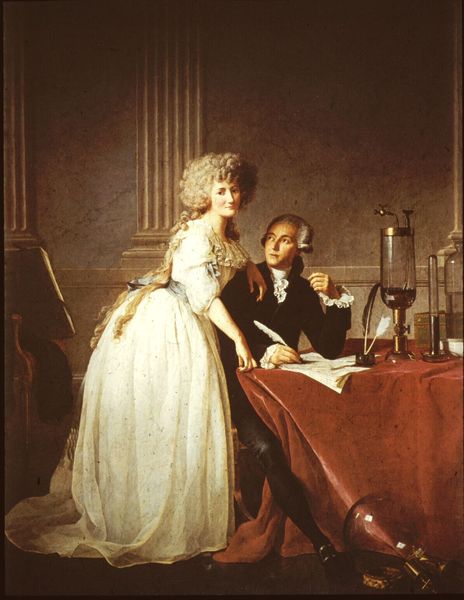
Titel: Portrait d'Antoine-Laurent Lavoisier et de sa femme
Künstler: Jacques Louis David
Standort: New York (New York)
Institution: The Metropolitan Museum of Art
Schlagwörter: blau, blätter, dunkel, feder, flügel, fuß, gemälde, mann, weiß, komposition, menschen, sitzen, braun, frankreich, frau, glas, grau, haar, kleid, lampe, pfeiler, raum, schwarz, stuhl, säulen, tisch, zimmer, dame, gürtel, rot, tuch, gläser, wand, barock, federn, spitze, herr, innenraum, portrait, porträt, tischdecke, tischtuch, öl, spiegelung, haare, interieur, sitzend, stehend, familie, paar, personen, england, haarpracht, locken, perücke, bein, papier, notenständer, schuhe, pilaster, columns, folds, people, red, white, wein, arm, black, collar, dress, face, gray, hair, lace, nose, painting, room, salon, sitting, skirt, sleeve, table, wall, woman, yellow, klavier, muse, gown, looking, brown, überwurf, birne, gefäß, komponist, wissenschaftler, kerzenständer, ehepaar, feather, hand, brief, schreiben, man, forscher, kolben, kanneluren, drapes, eyes, ribbon, sash, scroll, suit, kniebundhose, ganzkörperporträt, light, schreiber, samowar, paper, perücken, roccoco, gaze, sitzender, shadow, couple, cravat, curls, glass, jacket, pen, quill, writing, bright, chemie, schnallen, marble, urn, two people, wissenschaft, schreibfeder, bodenlang, jabot, komponieren, notizen, ink, walls, labor, versuch, shoe, shoes, störung, experiment, cloth, ballon, weißes kleid, cembalo, pillar, glühbirne, attribute, globe, dunekl, atribute, tan, shirt, physik, standing, chemiker, loken, physiker, big, leg, cuff, wig, ruffle, wigs, husband, wife, braid, right, colonial, socks, buckle, science, sphere, parchment, quills, mann mit schreibfeder, frau mit weißem kleid, frau mit perücke, alchmie, inkwell, cravet, slass, destillator, chemistry, leg stocking, tendrils